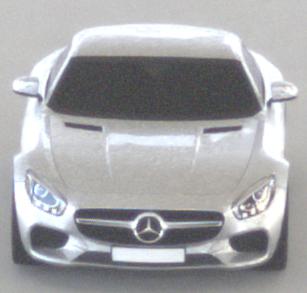
Make: Mercedes-Benz
Model: AMG GT Coupé
Detailed model: AMG GT (190) Coupé
Model produced from: 2014/10
Model produced until: 2017/01
Doors: 2
Color: white
Road condition: dry road
Daytime: morning or afternoon
Contrast: low contrast